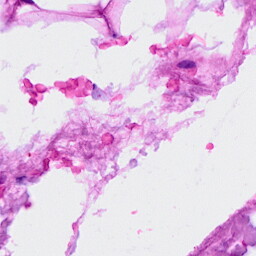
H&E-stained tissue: Breast